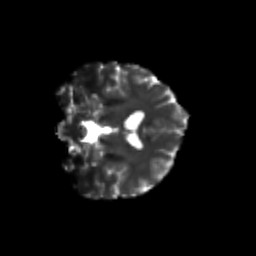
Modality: T2w
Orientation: coronal
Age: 26
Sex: female
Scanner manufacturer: siemens
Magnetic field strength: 3 T
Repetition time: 3.5 s
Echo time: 0.113 s